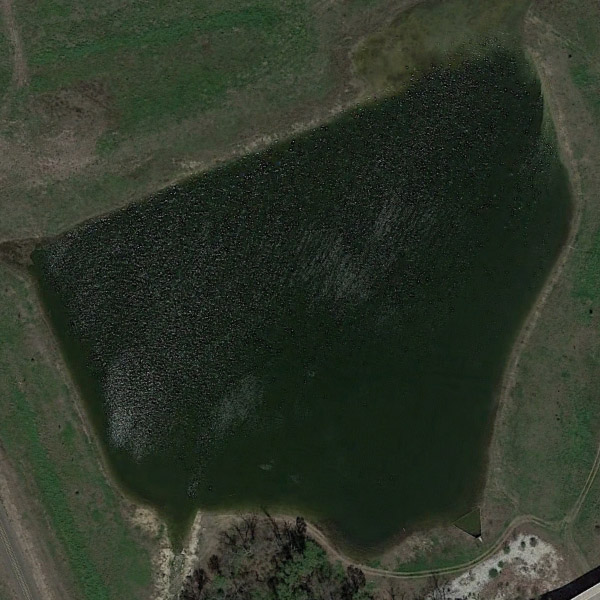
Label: Pond